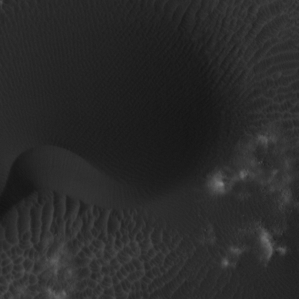
Label: non_frost